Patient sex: F
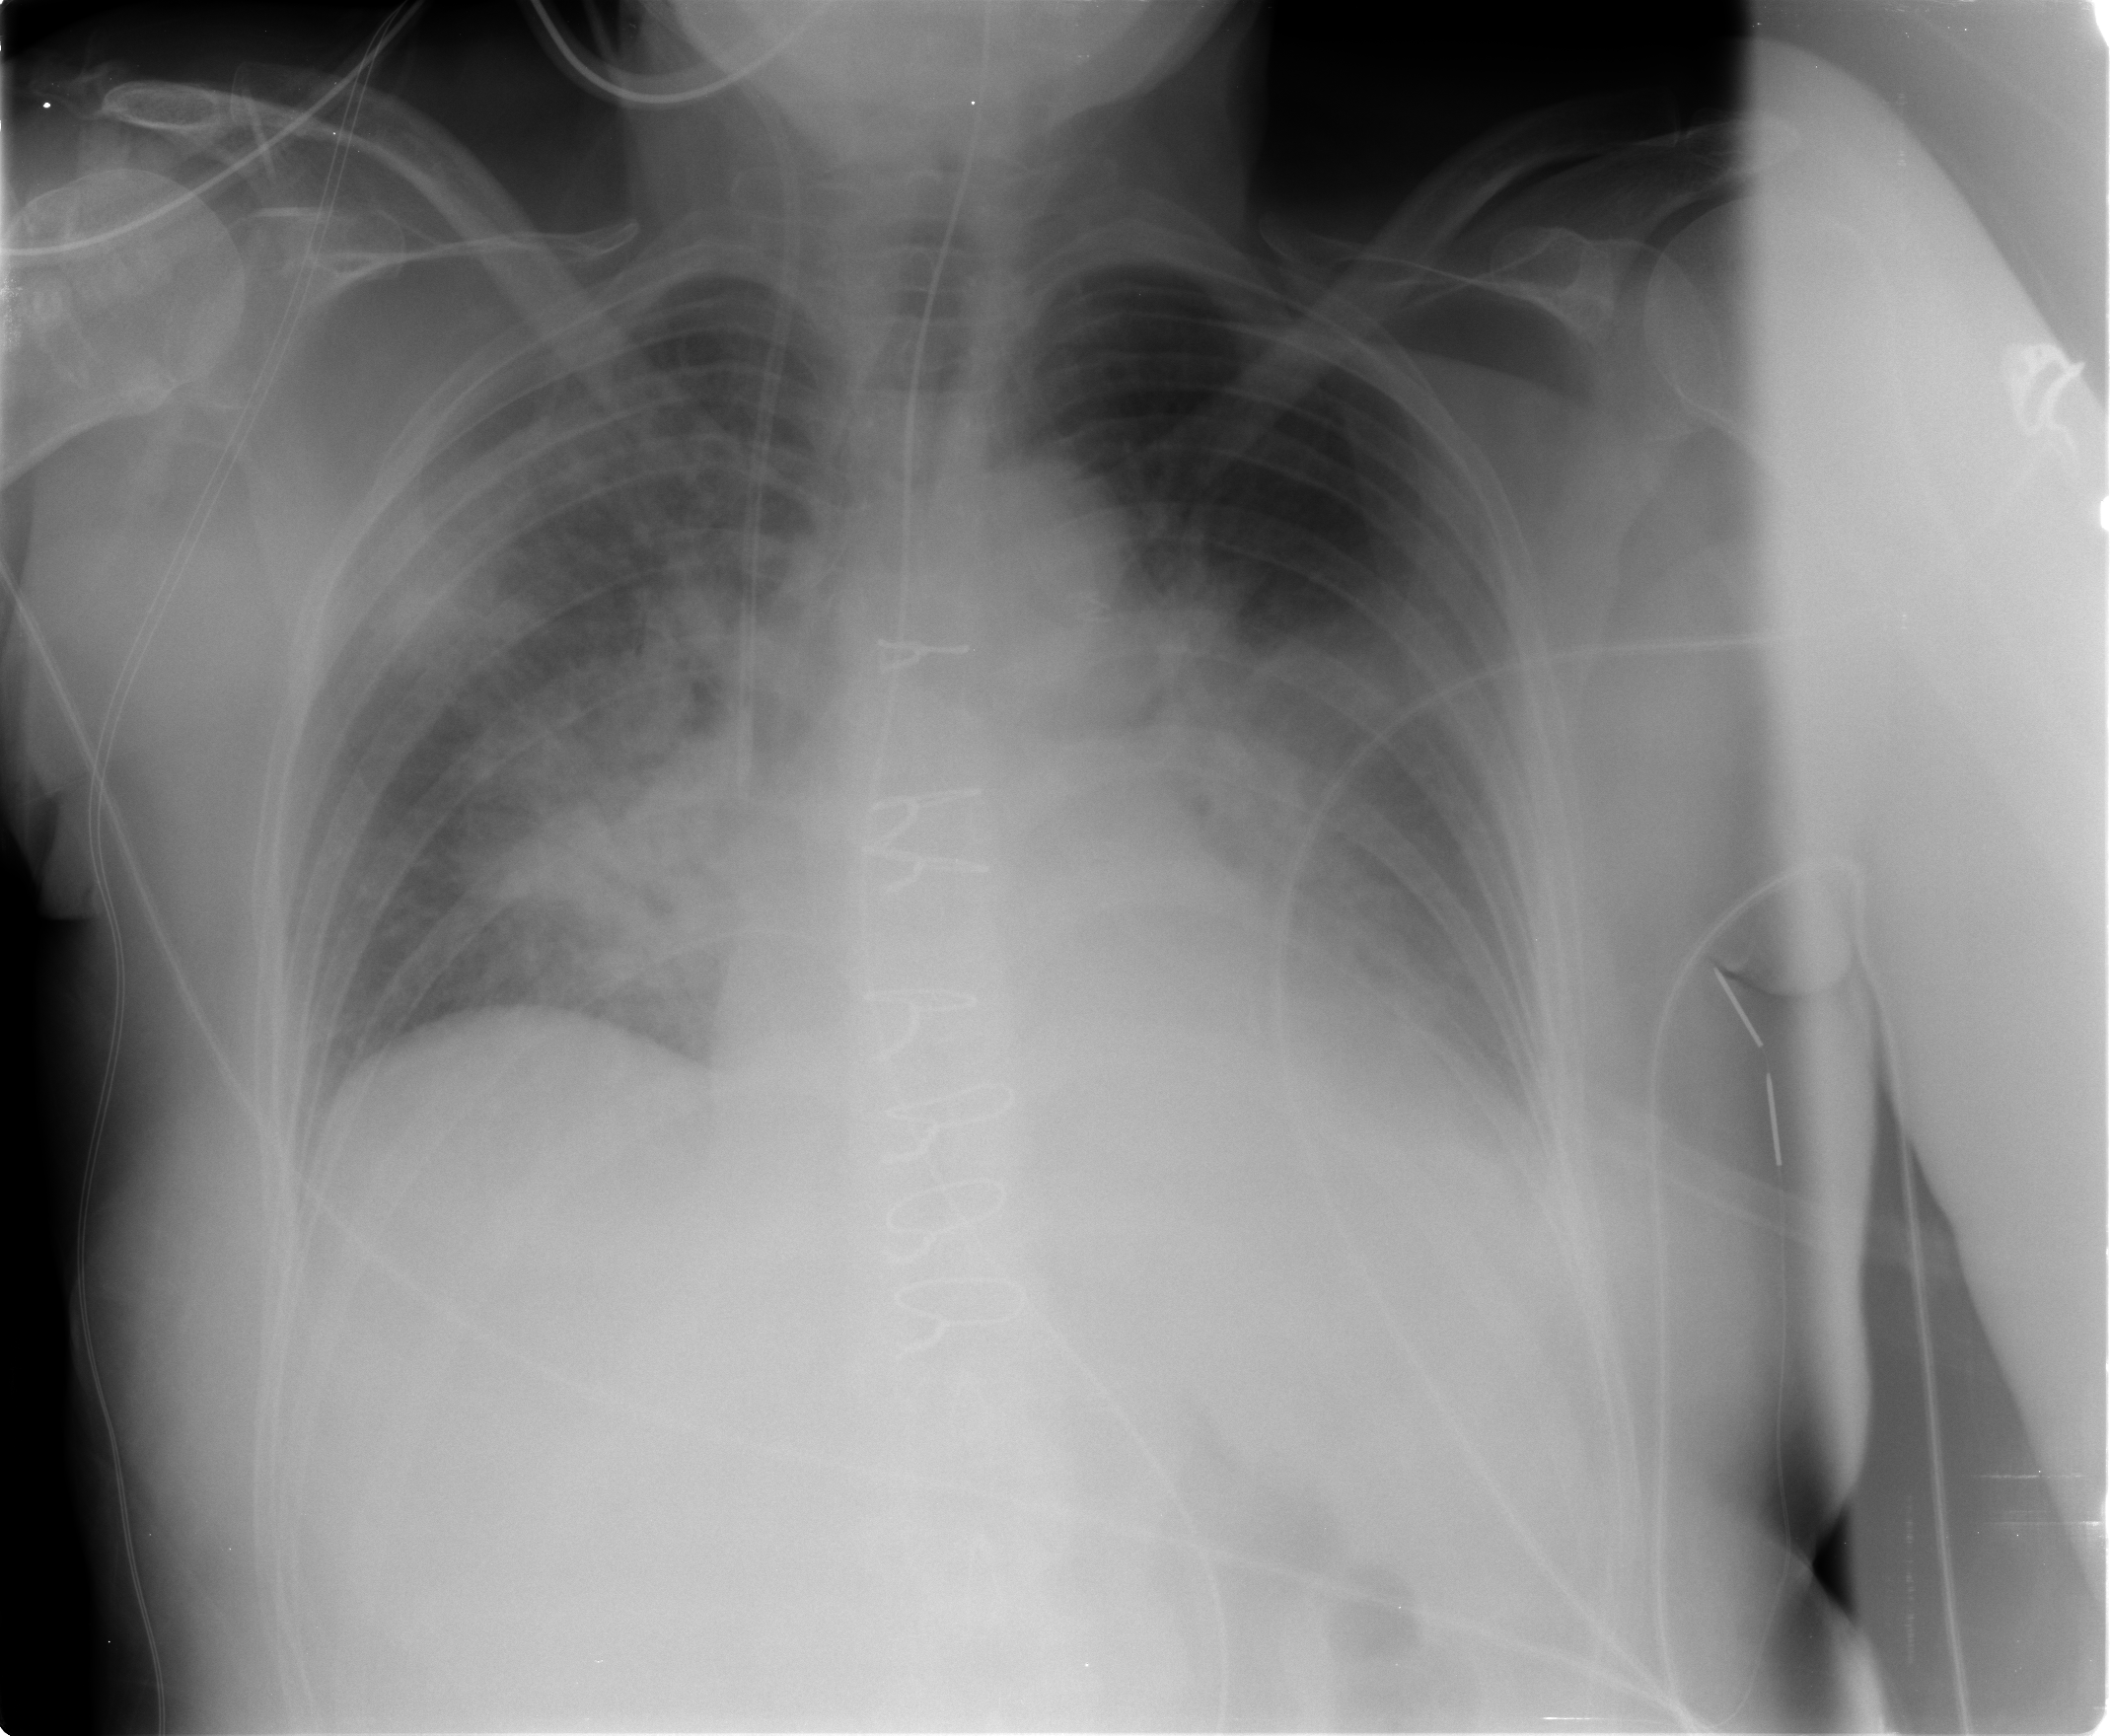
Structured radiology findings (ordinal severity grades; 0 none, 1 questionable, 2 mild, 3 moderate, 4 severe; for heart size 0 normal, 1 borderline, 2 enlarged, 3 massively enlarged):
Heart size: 2
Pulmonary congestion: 3
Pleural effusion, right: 3
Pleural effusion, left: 2
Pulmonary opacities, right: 4
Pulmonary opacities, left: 3
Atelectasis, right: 3
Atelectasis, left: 3